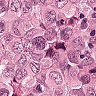
Metastatic tissue present: yes